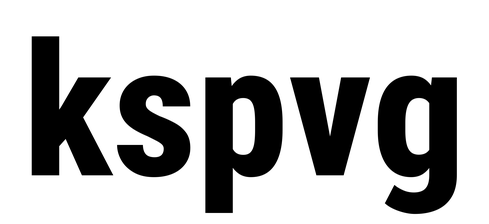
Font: Roboto_Condensed_ExtraBold